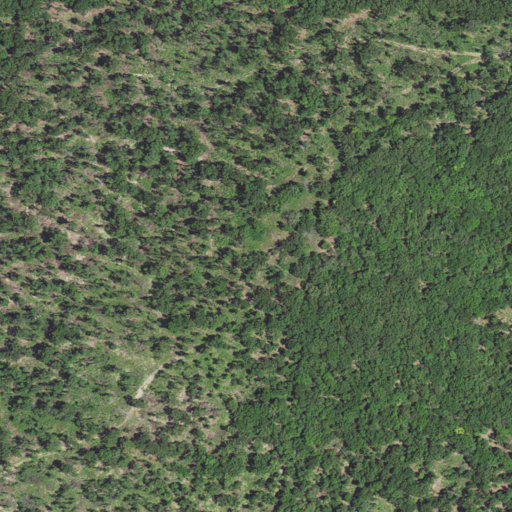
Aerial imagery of mountain in Missouri named Simpson Mountain containing deciduous forest and grassland